Question: I want to group the arrows coming out of "Hammadde Dagitim". How can I merge them?
I want to create a view like the picture on top.

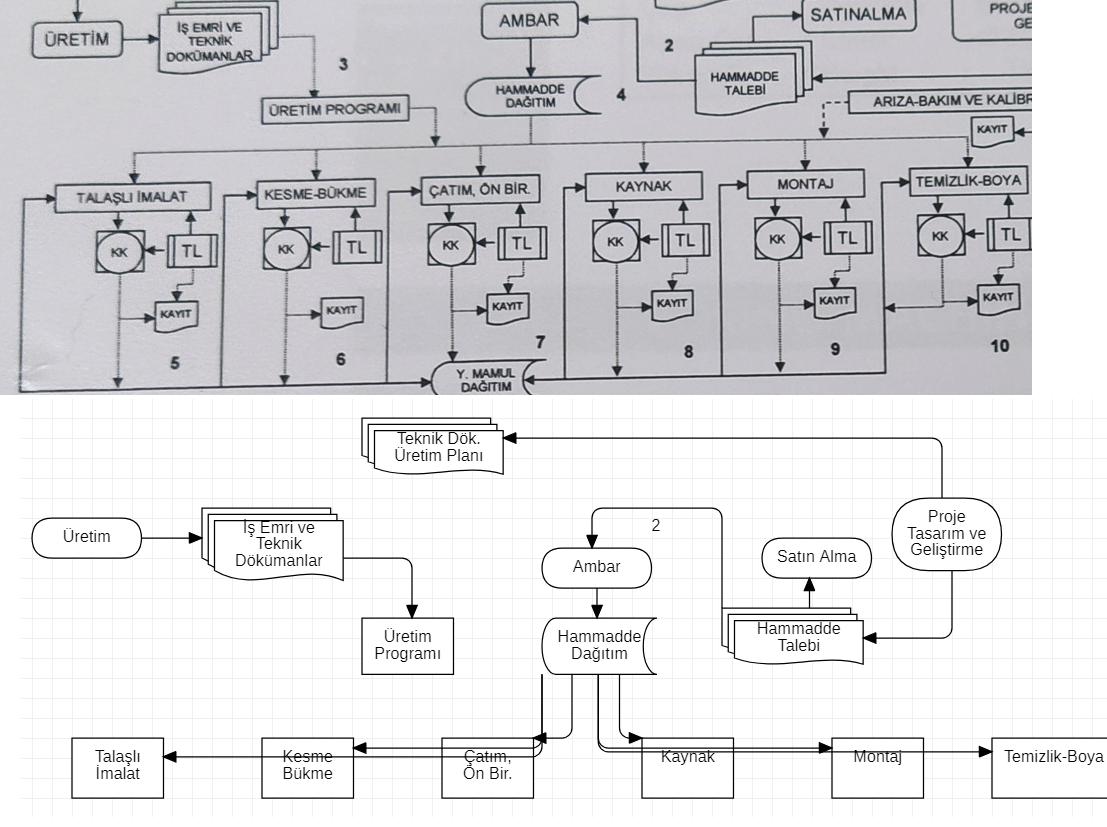
Answer: ## In short
There is no grouping function in StarUML. You can align horizontally or verticaly the shapes, but nothing similar exist for connector lines. So the way is to go to manual alignments:
<URL>
## Step by step
Since your connectors seem not to be fully connected, here a step by step explanation. When adding a new shape (e.g. process), select the shapes to be aligned, right-click on on one of the shape, choose 'Format' -> 'Alignment' -> 'Align middle' ; then 'Format' -> 'Alignment' -> 'Space equally, horizontally':
<URL>
Then click anywhere to remove the selection, and chose the flow connector tool:
<URL>
Click in the center of the source shape and without releasing the mouse button drag the pointer in the center of the target shape:
<URL>
When you release the button, you have an ugly connector. Enter a name or press enter or escape to exit the label entry. Then select the flow with a mouse click to see the lmittle squares that will allow to fine-tune the layout:
<URL>
Then drag the little boxes in the order indicated in red, following the movement suggested with the red arrows:
<URL>
It's tedious, but once this is done, you can move slightly the shapes, but as long as the horizontal line doesn't need to move, it'll still look acceptable.